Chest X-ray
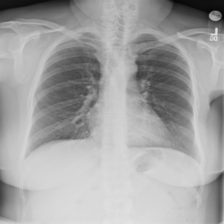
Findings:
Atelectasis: negative
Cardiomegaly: negative
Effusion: negative
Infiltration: negative
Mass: negative
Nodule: negative
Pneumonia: negative
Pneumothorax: negative
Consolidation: negative
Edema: negative
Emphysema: negative
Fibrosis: negative
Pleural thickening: negative
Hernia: negative